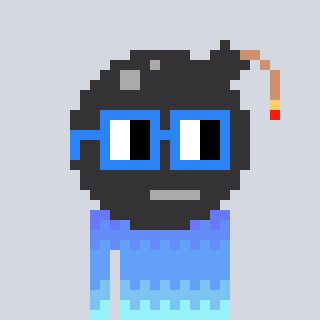
a pixel art character with square blue glasses, a bomb-shaped head and a peachy-colored body on a cool background